Field crop: maize
Growth stage: 2
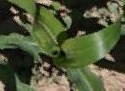
Species: maize